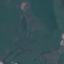
Label: Pasture